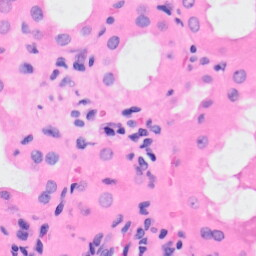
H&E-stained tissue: Kidney